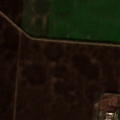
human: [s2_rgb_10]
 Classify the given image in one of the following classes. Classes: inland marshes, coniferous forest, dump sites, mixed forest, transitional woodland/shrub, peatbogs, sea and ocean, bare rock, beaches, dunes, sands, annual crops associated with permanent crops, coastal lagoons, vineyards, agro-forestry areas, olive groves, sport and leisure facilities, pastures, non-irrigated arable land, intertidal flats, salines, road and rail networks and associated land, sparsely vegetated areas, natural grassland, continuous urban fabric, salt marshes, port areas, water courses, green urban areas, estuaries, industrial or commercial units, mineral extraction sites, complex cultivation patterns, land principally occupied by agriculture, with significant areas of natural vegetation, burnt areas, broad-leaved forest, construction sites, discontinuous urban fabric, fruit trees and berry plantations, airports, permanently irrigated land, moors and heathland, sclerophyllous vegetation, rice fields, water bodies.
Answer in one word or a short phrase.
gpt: industrial or commercial units, non-irrigated arable land